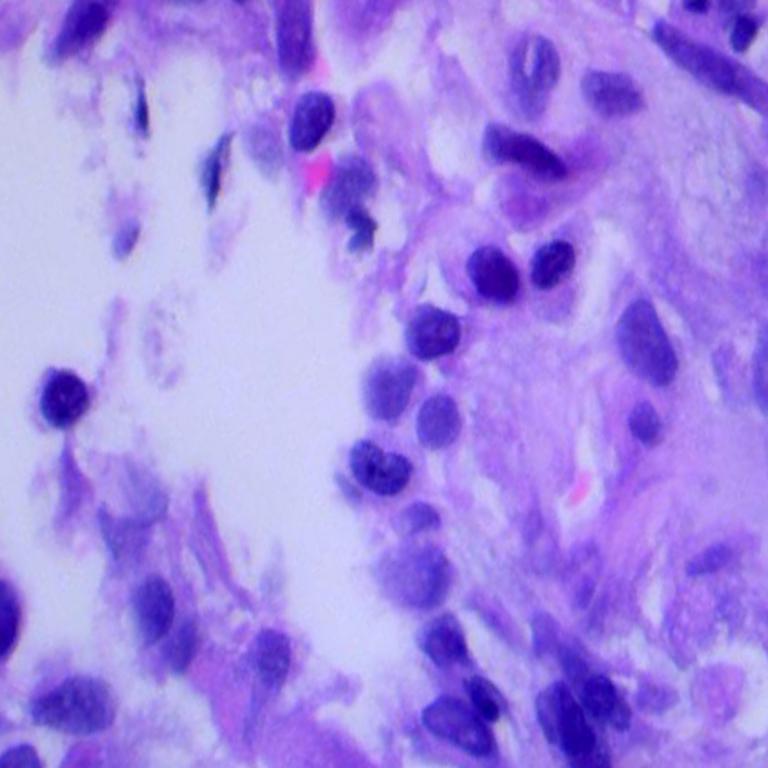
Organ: lung
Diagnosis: adenocarcinomas